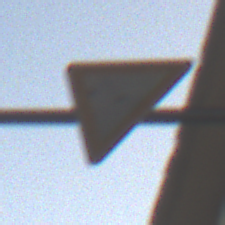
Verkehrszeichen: VorfahrtGewaehren
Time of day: SunriseSunset
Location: Roofed (Suburban)
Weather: Clear
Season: NotSpecified
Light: Natural